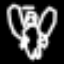
Label: angel